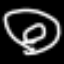
Label: donut